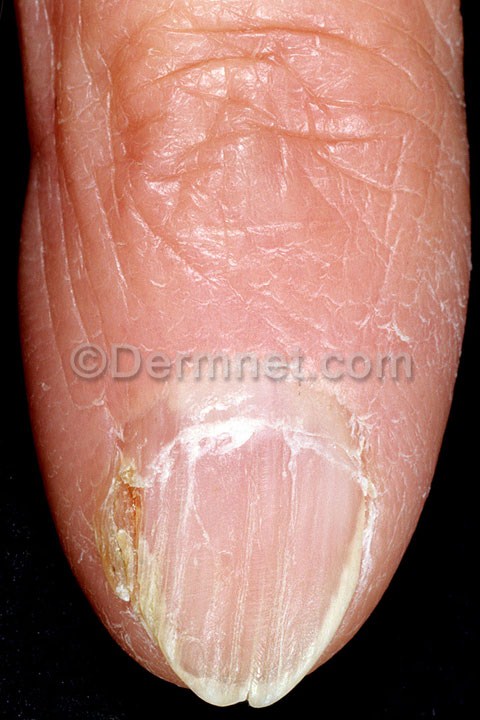
Disease: Nail Fungus and other Nail Disease